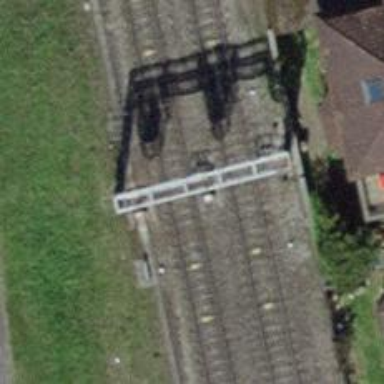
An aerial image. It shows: Railway signal.